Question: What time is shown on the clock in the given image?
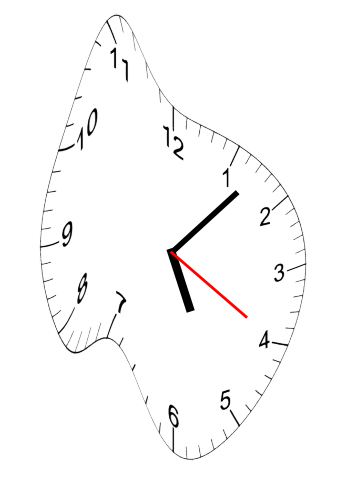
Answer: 05:07:20